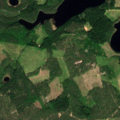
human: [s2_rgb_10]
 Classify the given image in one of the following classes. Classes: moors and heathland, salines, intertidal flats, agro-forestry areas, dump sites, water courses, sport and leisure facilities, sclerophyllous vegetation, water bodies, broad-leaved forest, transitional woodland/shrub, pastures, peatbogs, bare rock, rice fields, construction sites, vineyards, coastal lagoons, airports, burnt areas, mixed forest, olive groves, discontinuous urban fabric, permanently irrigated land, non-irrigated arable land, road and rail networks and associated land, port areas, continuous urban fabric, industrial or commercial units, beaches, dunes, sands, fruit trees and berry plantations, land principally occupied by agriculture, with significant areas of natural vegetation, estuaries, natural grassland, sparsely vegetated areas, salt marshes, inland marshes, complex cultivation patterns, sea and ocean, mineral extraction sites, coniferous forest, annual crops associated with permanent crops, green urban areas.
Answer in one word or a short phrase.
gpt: coniferous forest